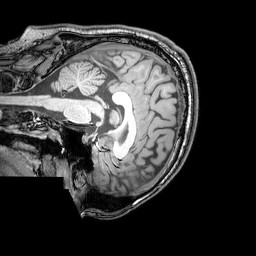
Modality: T1w
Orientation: sagittal
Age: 25
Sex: male
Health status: healthy
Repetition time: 0.081 s
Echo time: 0.037 s